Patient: sex M, age 62
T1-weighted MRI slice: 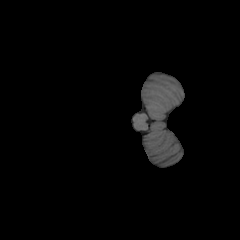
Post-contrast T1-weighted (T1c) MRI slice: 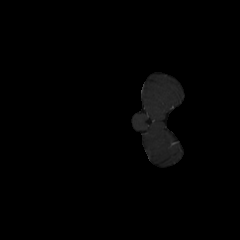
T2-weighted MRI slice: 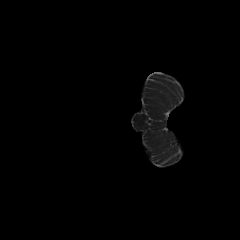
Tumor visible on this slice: no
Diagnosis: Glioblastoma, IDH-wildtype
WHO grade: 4